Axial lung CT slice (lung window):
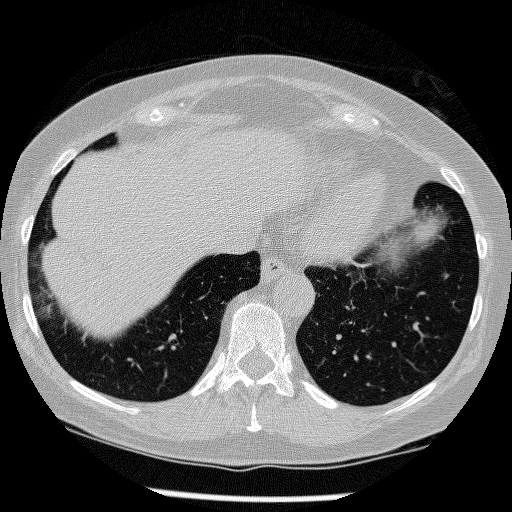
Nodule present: no